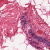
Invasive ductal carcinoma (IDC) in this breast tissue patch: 0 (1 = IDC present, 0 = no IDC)